Question: I have 2 NHibernate entities (tables) that are in a one to many relationship.
I am getting this error:
> Cannot insert explicit value for identity column in table
'Bookings_Locations' when IDENTITY_INSERT is set to OFF.
when trying to save (insert) new records.

'''
public class Booking
{
public virtual int Id { get; set; }
public virtual void AddBookingLocation(BookingLocation bookingLocationToAdd)
{
bookingLocationToAdd.Booking = this;
this.BookingLocations.Add(bookingLocationToAdd);
}
public virtual void RemoveBookingLocation(BookingLocation bookingLocationToRemove)
{
this.BookingLocations.Remove(bookingLocationToRemove);
}
public virtual IList<BookingLocation> BookingLocations { get; set; }
public Booking()
{
BookingLocations = new List<BookingLocation>();
}
}
public BookingMap()
{
Table("Bookings");
Id(x => x.Id).Column("ID");
HasMany(x => x.BookingLocations)
.KeyColumn("ID")
.Not.LazyLoad().Cascade.All();
}
public class BookingLocation
{
public virtual int Id { get; set; }
public virtual Booking Booking { get; set; }
}
public BookingLocationMap()
{
Table("Bookings_Locations");
Id(x => x.Id).Column("ID");
References(x => x.Booking)
.Column("ID")
.Not.LazyLoad().Nullable()
.Cascade.All();
}
'''
The value of 'BookingLocation''s primary key ('ID') is 0 as soon as it's initialized and I'm not assigning anything to it. Which leads me to believe that the problem is somehow in relationship mapping.
I do this before calling the method in the screenshot:
'''
Booking.AddBookingLocation(BookingLocation);
this.bookingRepo.insertBooking(Booking, BookingLocation);
'''
I haven't done a relationship like this before so could be way off...
Any help appreciated :)
I now have an error:
> "Object reference not set to an instance of an object."
...when 'SessionFactory.OpenSession' runs.
It's something to do with:
'''
public class BookingLocation
{
public BookingLocation(Booking inBooking)
{
this.Booking = inBooking;
inBooking.AddBookingLocation(this);
}
}
'''
...because when I remove the constructor stuff it runs (thought without adding the 'BookingLocation')
I guess at the time it opens the database there's no instance being passed into the constructor as per your example. Do you know what I mean?
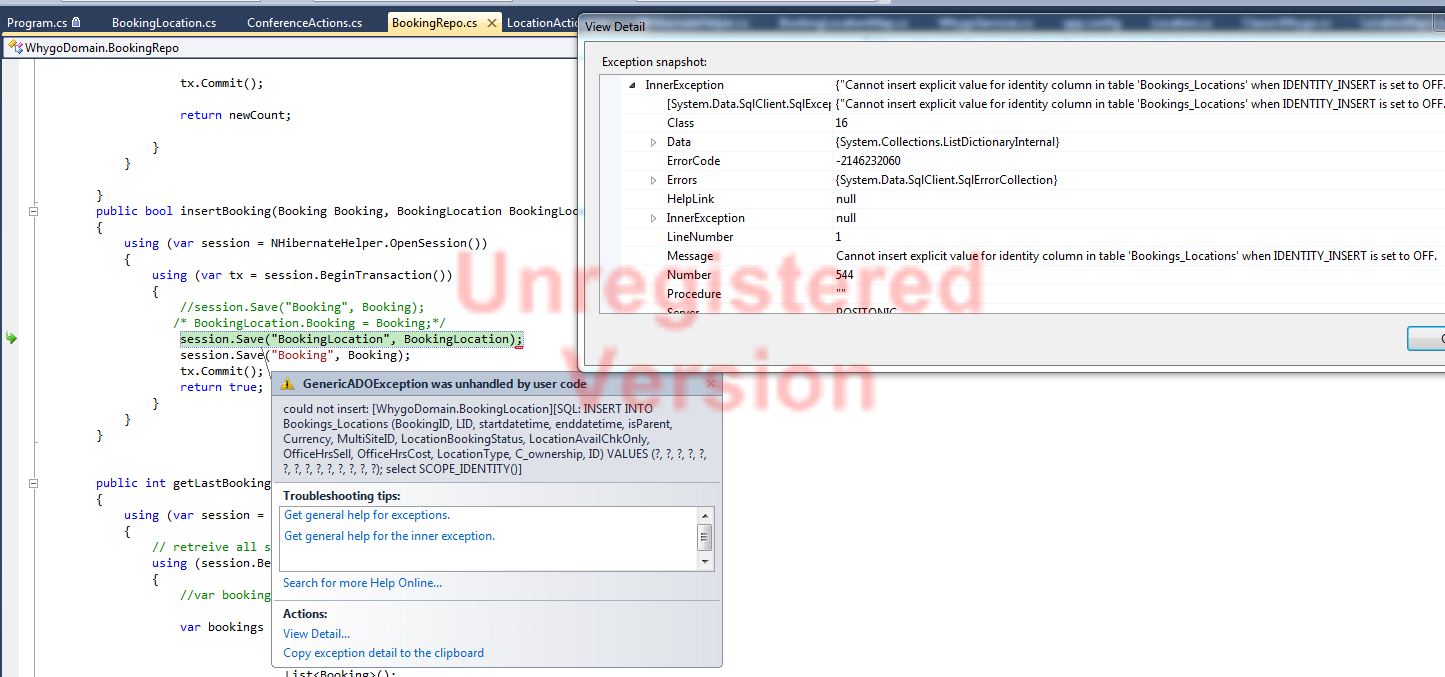
Answer: ---
I think this is not an NHibernate-specific error, but SqlServer -- specifically the table schema.
As I understand it, you're not setting the PK values on the client, and you're expecting the ID to be generated at the database, correct?
The error you're getting is from SqlServer indicating that the table is configured for this, but you're sending an ID to the database.
Enabling this seems pretty trivial.
<URL>
But maybe this isn't what you want to do.
This example causes a problem when inserting into a table that has an Identity column, when the insert is specifying the ID that should be inserted, rather than let the table generate it .. ie, table1 starts incrementing values at 1, while table2 starts at 4. The example inserts a record successfully into table1 (this row would have ID:1), then tries to insert that same row, ID and all, into table2. Normally, when inserting into an table with an Identity column, you don't specify the ID, as the table will generate it for you.
Perhaps try setting the DefaultValue on in the mapping to 0, in addition to the GeneratedBy suggested by Anton. This might prevent NHibernate from sending the ID column value of 0. This is assuming you aren't attempting to generate IDs in the app that should be directly inserted into the DB.
---
## answer to comment:
If the Booking class needs a collection of BookingLocations, the BookingLocation table needs a FK like BookingID. (aka, SELECT * from BookingLocation WHERE BookingID = 123, gets you the list of BookingLocations for Booking 123)
To Map this relationship, your BookingMap should look like this (just showing the collection mapping)
'''
HasMany(x => x.BookingLocations)
.KeyColumn("BookingID") // aka, column in BookingLocation that links a row to this Booking
.Not.LazyLoad()
//.Cascade.All() // would advise against this until you can get it working explicitly
.Inverse() // use this instead
;
'''
try changing your References mapping like so:
'''
References(x => x.Booking)
.Column("BookingID") // the column in the locations table that points to the booking.
.Not.LazyLoad()
;
'''
> > >
'''
using (var session = CreateNewSession())
{
using (var trans = session.BeginTransaction())
{
session.Save(myNewBooking)
myNewBooking.BookingLocations.ForEach(x => session.Save(x));
trans.Commit();
}
}
'''
## In summary:
BookingMap
'''
base.HasMany<BookingLocation>(x => x.BookingLocations)
.KeyColumn("BookingID")
.Inverse()
.Not.LazyLoad()
;
'''
BookingLocationMap
'''
base.References<Booking>(x => x.Booking)
.Column("BookingID")
.Not.Nullable()
;
'''
saving
'''
var newBooking = new Booking(); // new booking
var newBLocation = new BookingLocation(); // new booking location
newBLocation.Booking = newBooking; // set booking instance on booking location
newBooking.BookingLocations.Add(newBLocation); // add new booking location to booking
session.Save(newBooking); // get the newBooking's ID from the DB insert
session.Save(newBLocation); // save the new location. NHibernate will set the FK col BookingID to the ID of the newly-persisted newBooking, and also get the new ID for newBLocation
'''